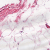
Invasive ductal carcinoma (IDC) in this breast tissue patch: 0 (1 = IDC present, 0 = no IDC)